Question: I getting a strange behaviour in my chart using <URL>.
When I'm plotting an anual chart, the blue fill is inverted like the image below.
The Monthly chart it's OK.

'''
var data2014 = [];
var result = [[[1388534400000, 1203<PHONE>], [1356998400000,1873<PHONE>]]];
var p = 1;
var i = 0;
for (i = 0; i < result.length; i++, p++) {
data2014.push({
label: "Receitas",
data: result[i],
xaxis: p
});
}
var dataMaxSplines = (new Date(new Date().getFullYear() + "/1/1")).getTime();
var graficoTipoSpLines = {
series: {
splines: {
show: true,
tension: 0.19,
lineWidth: 1,
fill: 0.4
},
points: {
radius: 2,
show: true
},
shadowSize: 2
},
grid: {
hoverable: true,
clickable: true,
tickColor: "#d5d5d5",
borderWidth: 1,
color: "#d5d5d5"
},
colors: ["#00508F", "#F47920"],
xaxes: [
{
mode: "time",
tickSize: [1, "year"],
tickLength: null,
colors: ["#838383", "#838383"],
timeformat: "%Y",
max: dataMaxSplines
},
{
ticks: false
}
],
yaxis: {
ticks: 4,
tickFormatter: function (val, axis) {
if (val > 999999) {
return val.toString().replace(/\d{6}$/, "M");
} else if (val > 999 && val <= 999999) {
return val.toString().replace(/0{3}$/, 'K');
} else {
return val;
}
}
},
legend: {
backgroundOpacity: 0.5,
noColumns: 1,
position: "nw",
color: "#000000 !important"
}
}
$.plot($("#container"), data2014, graficoTipoSpLines);
'''
<URL>
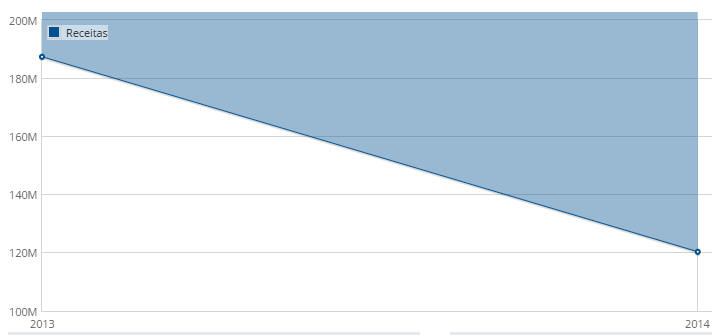
Answer: In the series options replace 'splines' with 'lines'. See this updated <URL>.